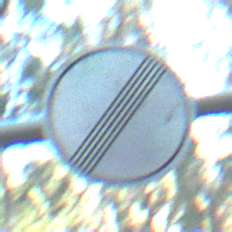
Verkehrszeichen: EndeSaemtlicherBegrenzungen
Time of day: MorningAfternoon
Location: Outdoor (Nature)
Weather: Clear
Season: NotSpecified
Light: Natural